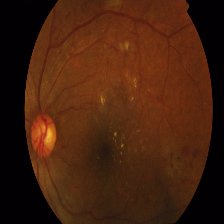
Diabetic retinopathy grade: Proliferative DR